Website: slack
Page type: billing-address
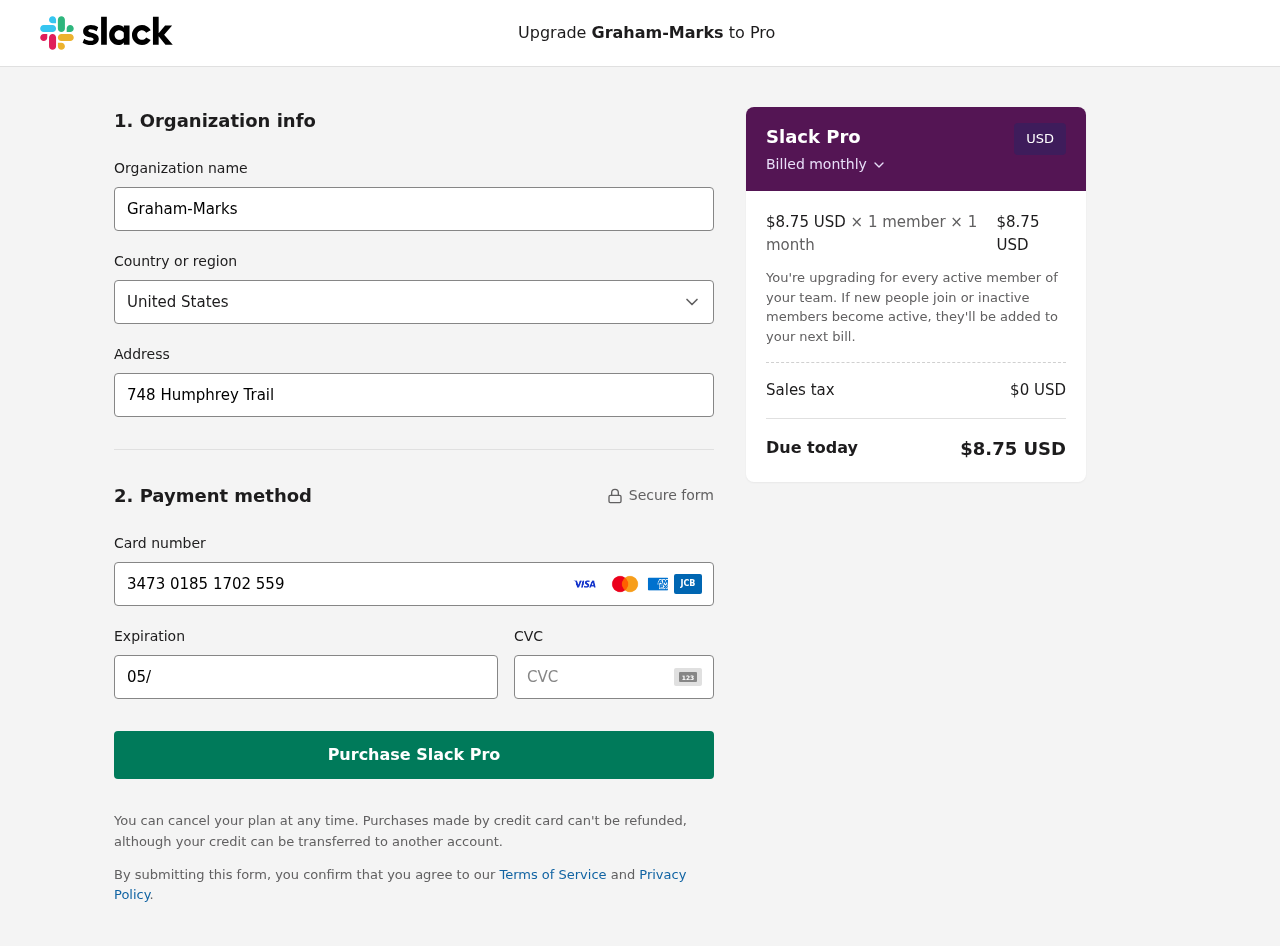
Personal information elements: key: PII_CARD_CVV
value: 8483
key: PII_CARD_EXPIRY
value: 05/27
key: PII_CARD_NUMBER
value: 3473 0185 1702 559
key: PII_COMPANY
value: Graham-Marks
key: PII_COUNTRY
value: United States
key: PII_STREET
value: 748 Humphrey Trail
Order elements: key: ORDER_PRICE_PER_MEMBER
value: $8.75 USD
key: ORDER_MEMBER_COUNT
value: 1
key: ORDER_MONTH_COUNT
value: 1
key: ORDER_SUBTOTAL
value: $8.75 USD
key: ORDER_TAX
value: $0
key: ORDER_TOTAL
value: $8.75 USD